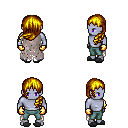
a pixel art fantasy rpg character, male body template, dark elf, purple skin, gray tattered cape, teal pants, blonde left-swept hairstyle, gold gloves, gray slippers, four views (front, back, left, right), 2x2 character sprite sheet, small pixel art, hard edges, no anti-aliasing